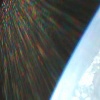
Label: sunburn